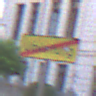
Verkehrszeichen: EndeDerUmleitungsankuendigung
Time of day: SunriseSunset
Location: Outdoor (Urban)
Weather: PartlyCloudy
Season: NotSpecified
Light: Natural